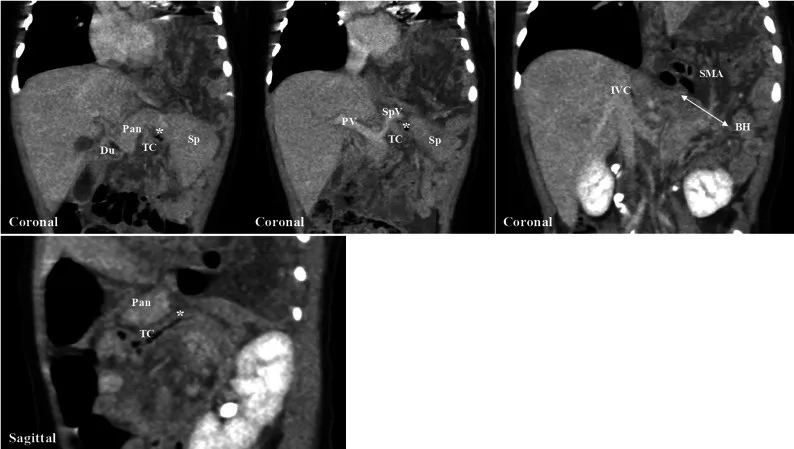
Preoperative computed tomography. Computed tomography shows the transverse colon and intestine protruding into the left thoracic cavity. The route of the internal hernia begins from the retropancreatic fascial defect, passes through the dorsal aspect of the pancreatic body, and enters the left thoracic cavity through the left Bochdalek foramen. Pan, pancreas; Du, duodenum; TC, transverse colon; Sp, spleen; PV, portal vein; SpV, splenic vein; IVC, inferior vena cava; SMA, superior mesenteric artery; BH, Bochdalek hernia.
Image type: radiology (ct)